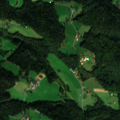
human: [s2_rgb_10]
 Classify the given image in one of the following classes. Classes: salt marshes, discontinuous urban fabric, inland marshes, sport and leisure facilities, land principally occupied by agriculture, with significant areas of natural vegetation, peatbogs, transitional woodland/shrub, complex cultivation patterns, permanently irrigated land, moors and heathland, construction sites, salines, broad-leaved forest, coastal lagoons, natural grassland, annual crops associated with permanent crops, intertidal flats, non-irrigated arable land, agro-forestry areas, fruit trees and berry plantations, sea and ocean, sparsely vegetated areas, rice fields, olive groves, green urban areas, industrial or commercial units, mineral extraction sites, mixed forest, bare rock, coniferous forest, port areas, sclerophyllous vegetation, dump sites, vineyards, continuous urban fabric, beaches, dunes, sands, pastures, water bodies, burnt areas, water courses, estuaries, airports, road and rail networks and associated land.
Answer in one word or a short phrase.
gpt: pastures, land principally occupied by agriculture, with significant areas of natural vegetation, broad-leaved forest, coniferous forest, mixed forest